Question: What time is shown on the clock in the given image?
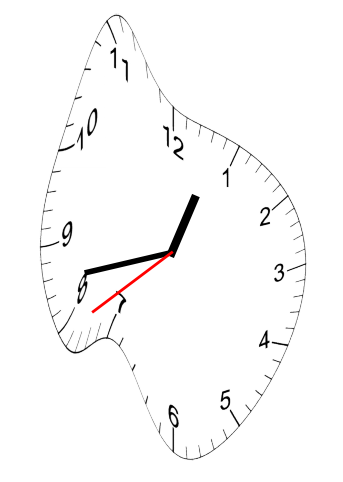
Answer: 12:42:39